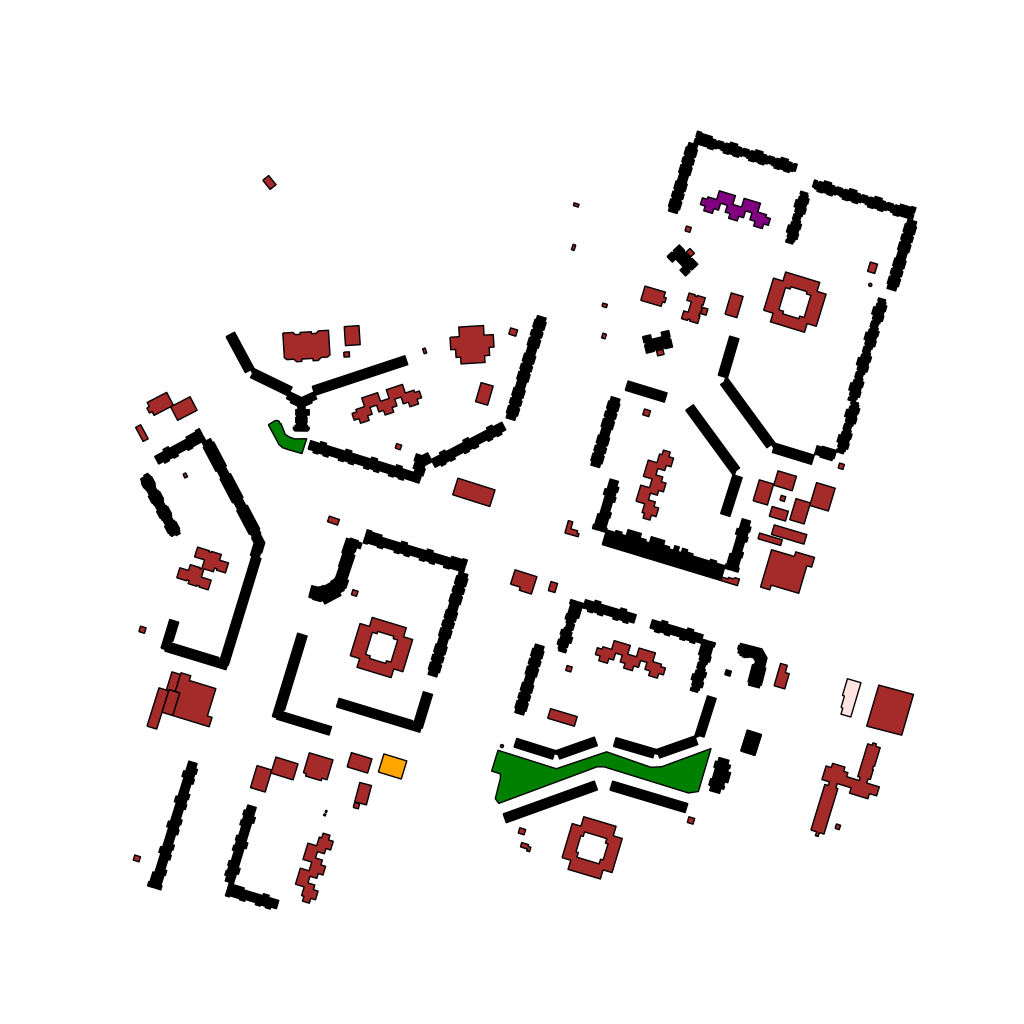
Tags: overhead vector_map, business, recreation, residential, special, modern, soviet, high_rise, individual_rise, low_rise, density_3, Building, Facility, Gas, Kinder, Park, School, 1.0 km²